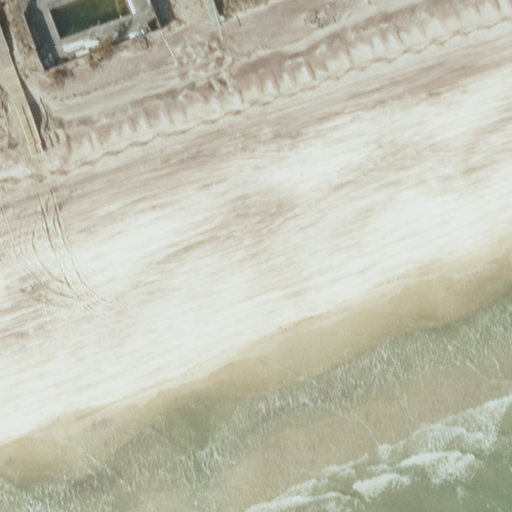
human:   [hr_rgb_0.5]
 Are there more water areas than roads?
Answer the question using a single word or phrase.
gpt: no

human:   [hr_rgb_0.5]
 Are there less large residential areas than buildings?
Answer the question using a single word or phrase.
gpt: no

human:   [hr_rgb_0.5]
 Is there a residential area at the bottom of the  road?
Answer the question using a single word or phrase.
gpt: no

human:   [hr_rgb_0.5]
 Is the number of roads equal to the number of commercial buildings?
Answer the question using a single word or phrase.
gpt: no

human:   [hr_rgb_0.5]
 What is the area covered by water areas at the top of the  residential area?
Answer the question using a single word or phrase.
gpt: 0m2

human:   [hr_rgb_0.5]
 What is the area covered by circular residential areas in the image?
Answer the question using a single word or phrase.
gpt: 0m2

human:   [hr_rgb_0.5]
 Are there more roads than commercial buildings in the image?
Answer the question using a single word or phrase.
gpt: yes

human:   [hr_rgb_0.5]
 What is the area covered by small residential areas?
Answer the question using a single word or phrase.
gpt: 0m2

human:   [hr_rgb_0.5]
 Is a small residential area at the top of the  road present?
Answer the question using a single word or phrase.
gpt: no

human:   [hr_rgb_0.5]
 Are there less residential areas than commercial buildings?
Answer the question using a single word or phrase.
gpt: no

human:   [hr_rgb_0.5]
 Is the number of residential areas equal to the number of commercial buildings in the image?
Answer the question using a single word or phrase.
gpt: no

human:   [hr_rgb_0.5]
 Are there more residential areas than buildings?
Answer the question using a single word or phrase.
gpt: yes

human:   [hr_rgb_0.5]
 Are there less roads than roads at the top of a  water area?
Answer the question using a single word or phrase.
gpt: no

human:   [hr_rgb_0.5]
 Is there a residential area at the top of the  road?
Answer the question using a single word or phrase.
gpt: yes

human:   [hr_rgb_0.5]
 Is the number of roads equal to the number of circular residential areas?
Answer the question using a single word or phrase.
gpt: no

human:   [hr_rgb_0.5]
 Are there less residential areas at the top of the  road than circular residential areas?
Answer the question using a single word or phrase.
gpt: no

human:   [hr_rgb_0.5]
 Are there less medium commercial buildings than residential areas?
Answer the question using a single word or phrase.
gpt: yes

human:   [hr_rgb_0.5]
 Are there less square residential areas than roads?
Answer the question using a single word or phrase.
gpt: yes

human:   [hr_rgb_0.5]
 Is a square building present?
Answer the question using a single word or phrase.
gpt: no

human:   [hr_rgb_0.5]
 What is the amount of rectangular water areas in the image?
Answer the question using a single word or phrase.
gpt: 0

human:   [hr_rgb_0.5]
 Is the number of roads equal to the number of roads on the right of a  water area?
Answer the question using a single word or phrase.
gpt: no

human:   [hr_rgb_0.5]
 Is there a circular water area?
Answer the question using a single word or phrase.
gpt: no

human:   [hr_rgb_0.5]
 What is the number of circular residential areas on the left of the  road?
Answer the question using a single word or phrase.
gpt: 0

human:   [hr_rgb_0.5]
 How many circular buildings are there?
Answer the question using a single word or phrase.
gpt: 0

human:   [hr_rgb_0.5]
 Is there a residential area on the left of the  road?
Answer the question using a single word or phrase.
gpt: no

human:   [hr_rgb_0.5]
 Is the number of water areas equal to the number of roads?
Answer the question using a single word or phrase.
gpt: no

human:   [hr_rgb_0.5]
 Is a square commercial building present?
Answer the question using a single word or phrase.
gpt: no

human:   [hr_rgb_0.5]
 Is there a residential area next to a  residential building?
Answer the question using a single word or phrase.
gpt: no

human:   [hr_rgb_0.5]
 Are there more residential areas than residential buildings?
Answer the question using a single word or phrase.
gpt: yes

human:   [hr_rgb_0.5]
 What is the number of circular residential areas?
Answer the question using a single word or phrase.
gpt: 0

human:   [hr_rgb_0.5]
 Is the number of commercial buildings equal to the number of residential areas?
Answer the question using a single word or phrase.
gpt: no

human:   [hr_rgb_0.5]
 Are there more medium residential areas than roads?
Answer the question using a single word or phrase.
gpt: no

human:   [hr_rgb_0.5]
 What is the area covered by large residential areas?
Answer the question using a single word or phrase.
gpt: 10363m2

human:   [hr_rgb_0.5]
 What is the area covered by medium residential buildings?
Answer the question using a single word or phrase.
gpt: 0m2

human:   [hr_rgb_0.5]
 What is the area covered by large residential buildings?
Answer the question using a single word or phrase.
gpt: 0m2

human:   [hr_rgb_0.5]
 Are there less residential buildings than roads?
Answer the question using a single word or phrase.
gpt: yes